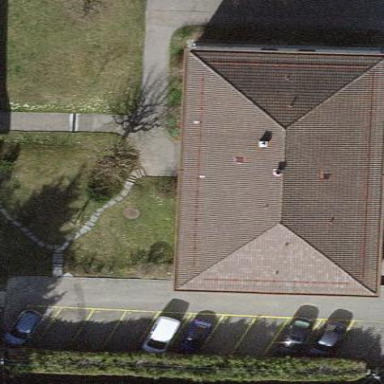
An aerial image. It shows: Residential building.